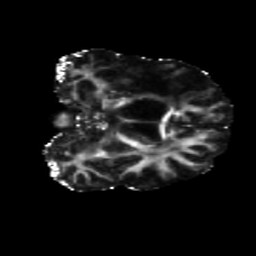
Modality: FA
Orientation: coronal
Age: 74
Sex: female
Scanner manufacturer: siemens
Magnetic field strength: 3 T
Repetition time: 5.25 s
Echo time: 0.08 s